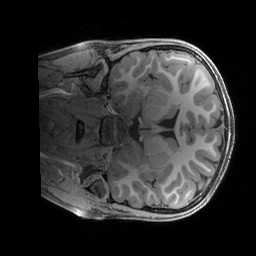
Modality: T1w
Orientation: coronal